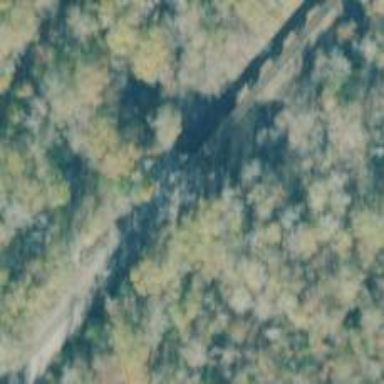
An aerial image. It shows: Bridge over railway line.